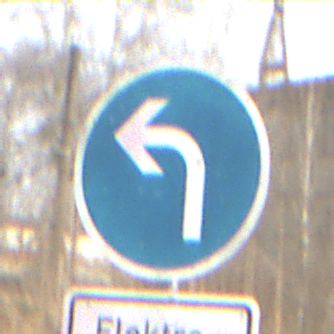
Verkehrszeichen: VorgeschriebeneFahrtrichtungLinks
Zusatzzeichen unten: BesondereFahrzeugeUndTransportgueter11
Umgebung: Outdoor, Nature
Tageszeit: MorningAfternoon
Wetter: PartlyCloudy
Licht: Natural
Jahreszeit: Winter
Kontrast: MediumContrast